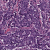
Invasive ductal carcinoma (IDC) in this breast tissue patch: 1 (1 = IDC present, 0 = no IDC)